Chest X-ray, PA view. Patient: 35 years old, sex F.
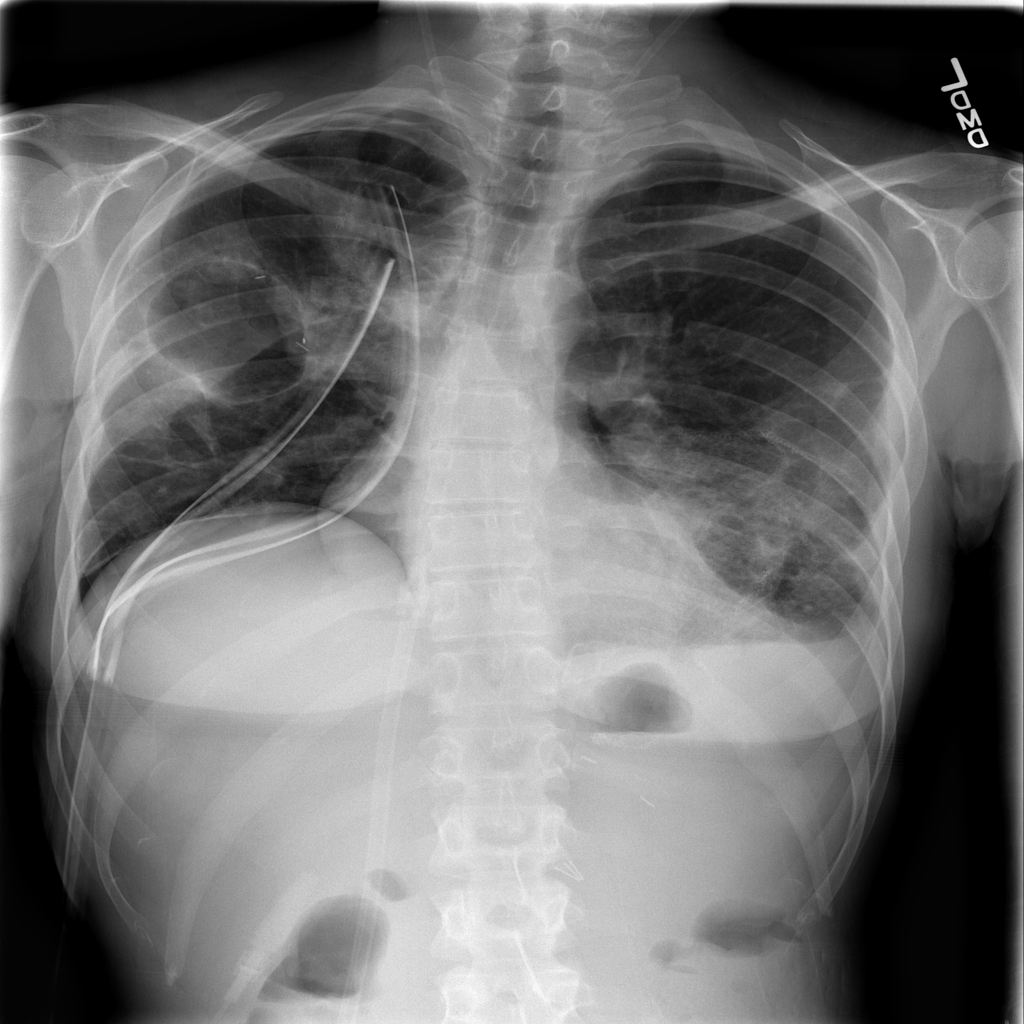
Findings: No Finding